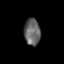
Tissue: prostate
Cell type: T cells
Senescence score: 0.3121
Nuclear area (px): 425
Mean DAPI intensity: 100.167